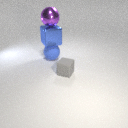
small gray rubber cube in front of large blue rubber sphere